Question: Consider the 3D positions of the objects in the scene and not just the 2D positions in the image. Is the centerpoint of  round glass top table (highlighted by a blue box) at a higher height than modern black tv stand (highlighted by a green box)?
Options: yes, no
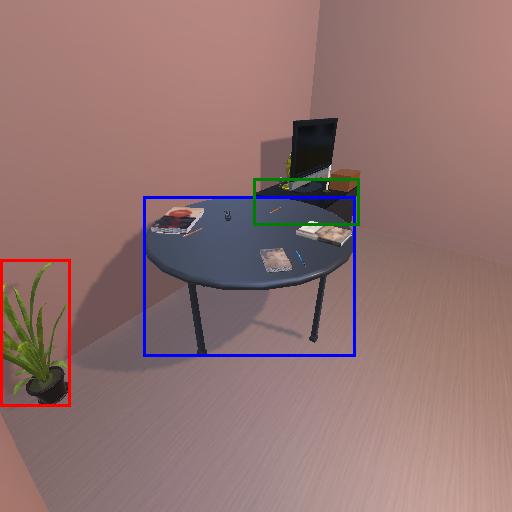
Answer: yes